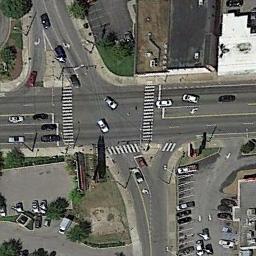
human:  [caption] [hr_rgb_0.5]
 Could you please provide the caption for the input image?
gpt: There are many moving and waiting vehicles on the road at the intersection, There are many buildings and some trees around the intersection, And many cars are parked in the open space beside the intersection .

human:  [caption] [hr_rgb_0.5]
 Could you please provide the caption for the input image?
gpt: There are many cars at the intersection .

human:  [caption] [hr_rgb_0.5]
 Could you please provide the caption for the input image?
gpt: An intersection with normal traffic is between some buildings and parking lots .

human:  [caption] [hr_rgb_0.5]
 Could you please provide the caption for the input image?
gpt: There is a white building beside the intersection .

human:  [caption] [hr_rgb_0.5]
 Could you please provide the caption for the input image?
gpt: There are some cars parked beside the intersection .